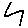
Label: zigzag